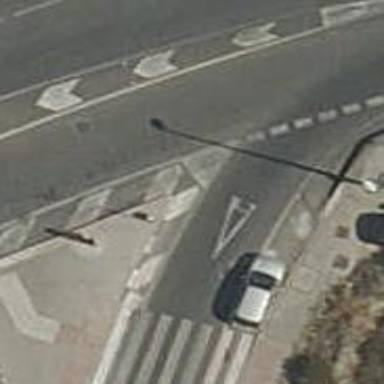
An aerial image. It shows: Road with "give way" sign.